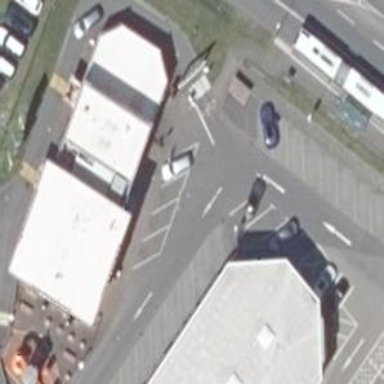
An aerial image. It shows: Commercial building housing fast food restaurant.